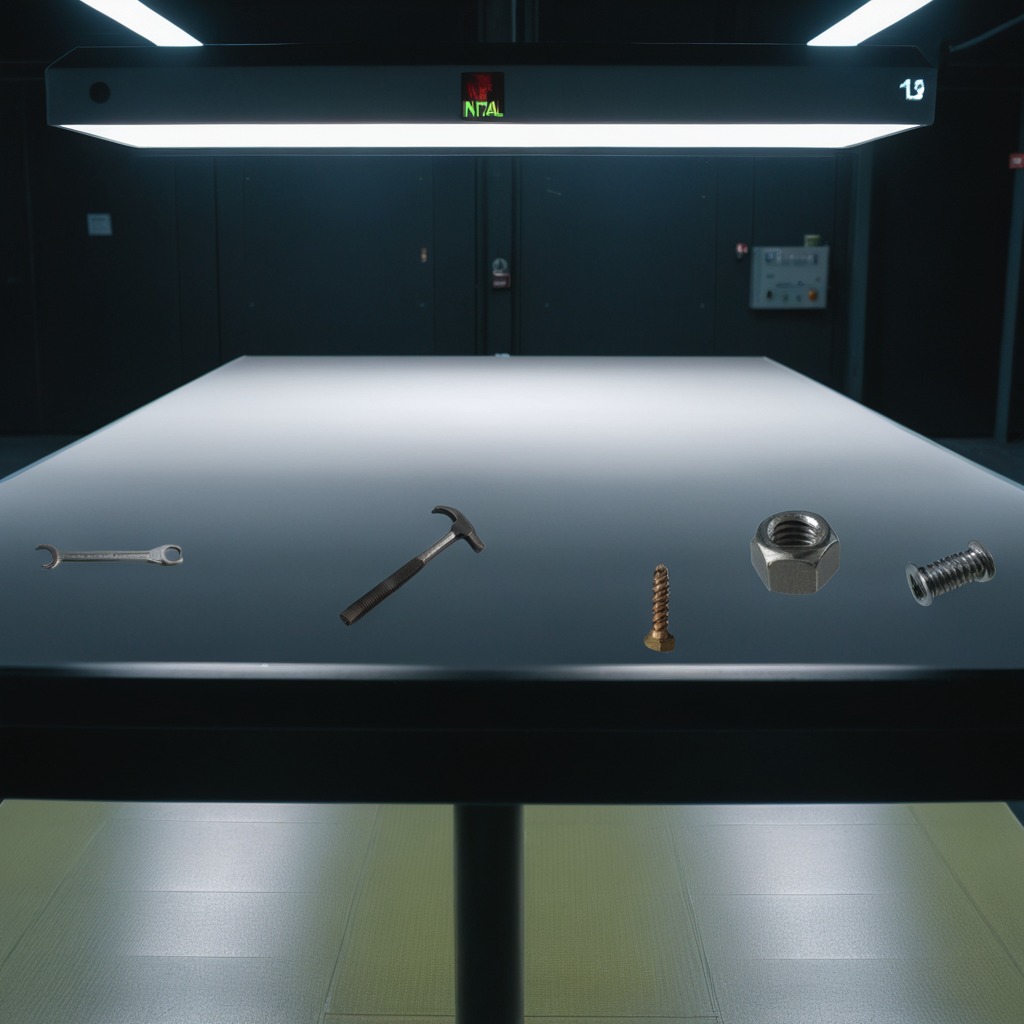
A hammer, a metal machine screw, a coiled metal spring, a metal nut, and a wrench are lying on the clean empty table in a railway signal maintenance room.